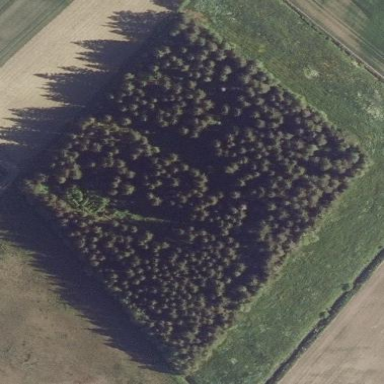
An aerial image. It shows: Forest area.